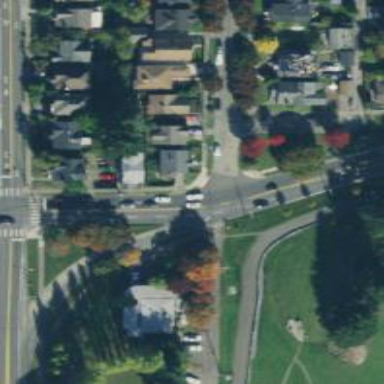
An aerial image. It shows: Secondary road with sidewalk on the left.